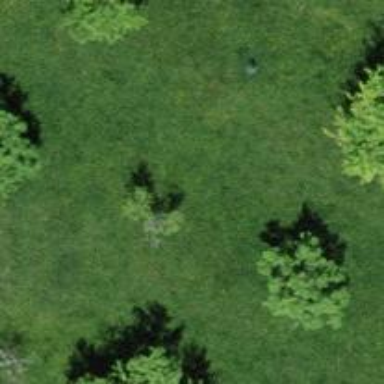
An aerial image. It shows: Broadleaved tree with lush foliage.